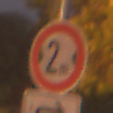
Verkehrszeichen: TatsaechlicheBreite2
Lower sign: RichtungsangabeDurchPfeile5
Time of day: Night
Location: Outdoor (Suburban)
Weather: PartlyCloudy
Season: NotSpecified
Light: Artificial